Question: I have created Office 2010 Excel AddIn using AddIn Express product. I am using AddIn Express to support different version of Excel. During add-in load, I am authenticating user, which takes around 1-2 seconds for intranet users and external users are authenticated using form based authentication. Once authenticated, add-in gets loaded successfully and it shows application name in Excel menu.
I want to know if it is at all possible to authenticate user when s/he clicks on application menu name under Excel menu, as it might be the case that user want to use Excel only and not the Add-in. As of now, since I am authenticating user each time s/he starts Excel, it adds a delay in starting Excel. I am not able to identify proper event / method which I can handle when user clicks on application menu name.
I would really appreciate some help.
Thanks.
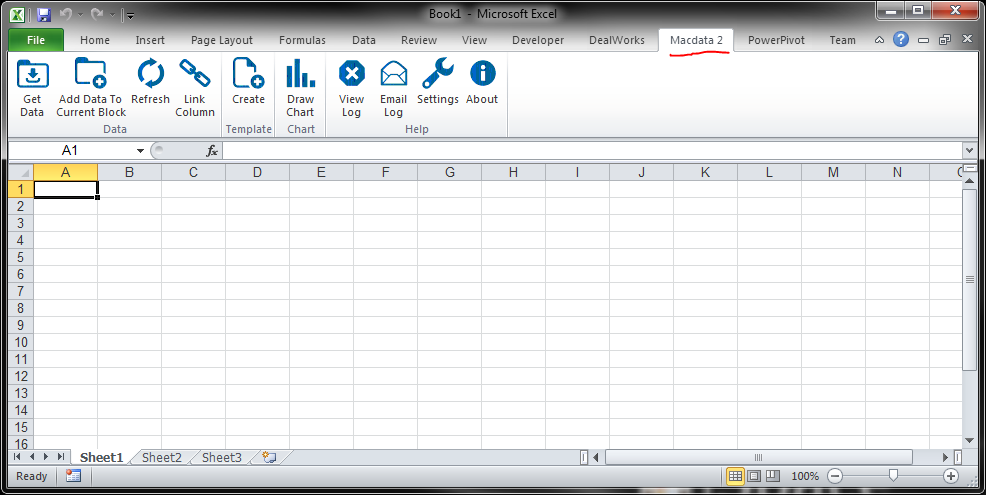
Answer: You could try delay loading Addin. You need to set the Load Behavior for the addin in the registry to 8 or 9.
Only when the ribbon tab is clicked the addins will be loaded but again there will be same delay in showing up the ribbon tab for the first time.
More about delay loading addins are <URL>.